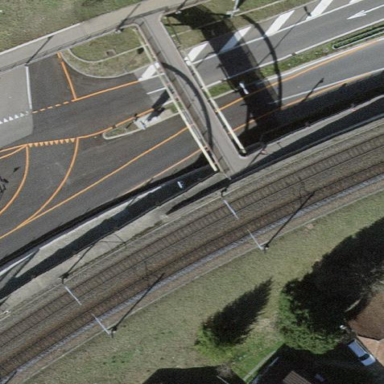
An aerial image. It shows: Architectural bridge with arched structure.